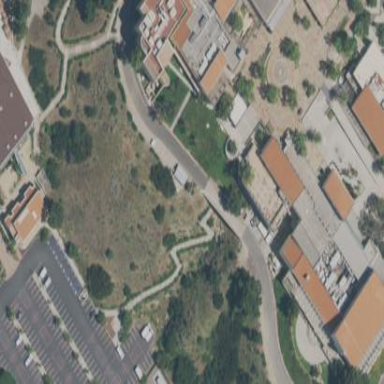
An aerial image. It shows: College building.